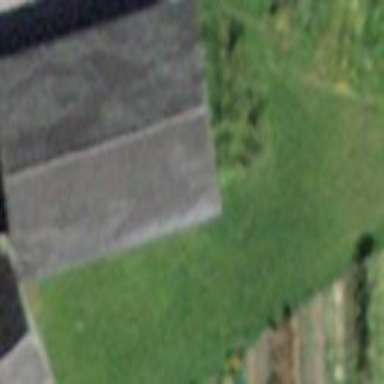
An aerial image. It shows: Garage building.